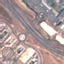
Land use / land cover: Highway